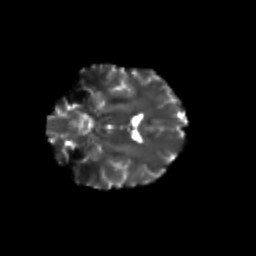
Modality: T2w
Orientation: coronal
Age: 28
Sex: female
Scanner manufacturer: siemens
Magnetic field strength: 3 T
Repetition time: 3.5 s
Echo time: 0.113 s